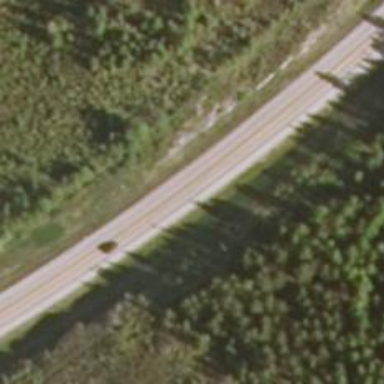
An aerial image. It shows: Asphalt road designated as trunk highway.